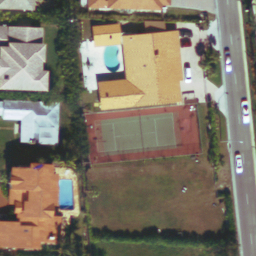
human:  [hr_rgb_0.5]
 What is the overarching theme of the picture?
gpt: tennis court